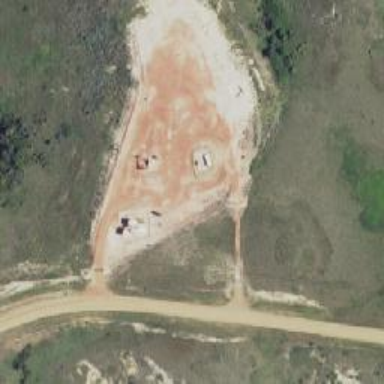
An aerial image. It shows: Petroleum well.